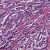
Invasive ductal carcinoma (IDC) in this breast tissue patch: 1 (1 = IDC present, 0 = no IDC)